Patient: sex M, age 54
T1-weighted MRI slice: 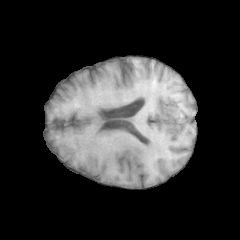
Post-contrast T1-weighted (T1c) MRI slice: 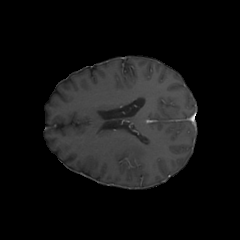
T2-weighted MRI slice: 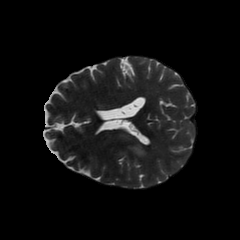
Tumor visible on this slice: yes
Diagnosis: Glioblastoma, IDH-wildtype
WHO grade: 4